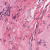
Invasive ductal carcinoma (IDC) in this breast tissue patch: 0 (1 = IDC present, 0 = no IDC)